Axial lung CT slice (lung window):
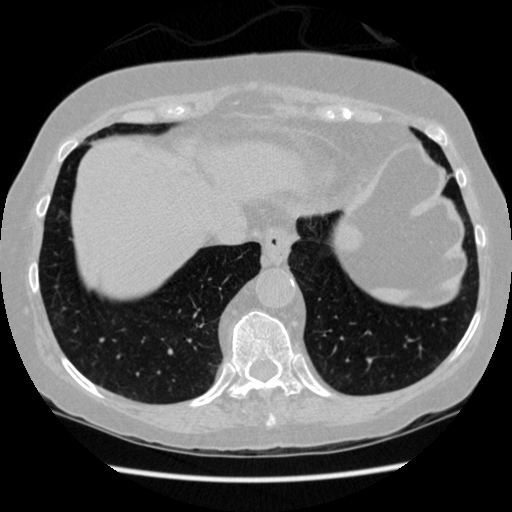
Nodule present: no